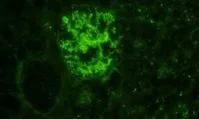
(F) (Below, right). PLA2R1 is negative.
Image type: pathology (immunostaining)